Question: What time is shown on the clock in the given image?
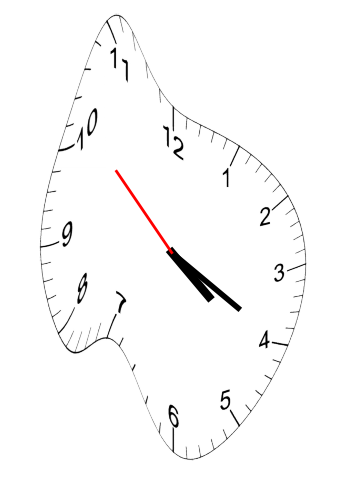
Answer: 04:19:52